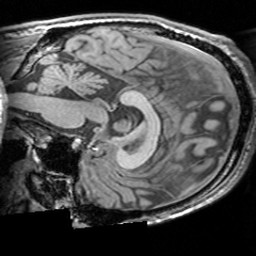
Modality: T1w
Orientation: sagittal
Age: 31
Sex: male
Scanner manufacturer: siemens
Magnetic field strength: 3 T
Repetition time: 1.63 s
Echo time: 0.00311 s